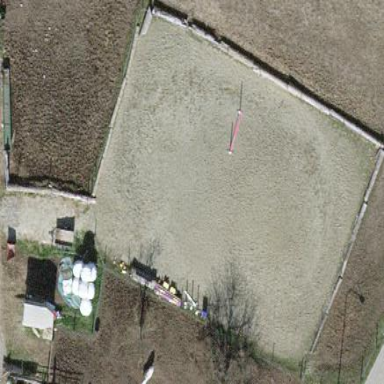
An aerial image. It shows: Fenced equestrian pitch for leisure land.